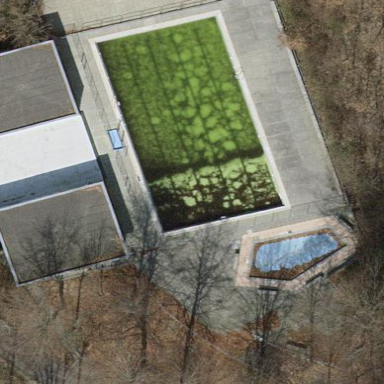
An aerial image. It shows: Water park.